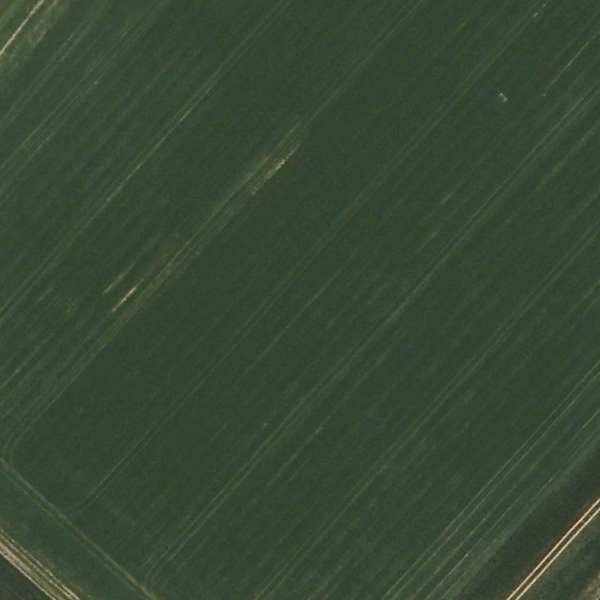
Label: Meadow